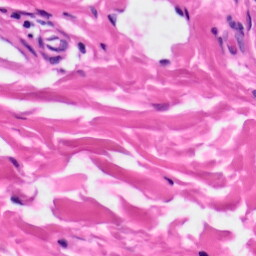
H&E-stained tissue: Skin